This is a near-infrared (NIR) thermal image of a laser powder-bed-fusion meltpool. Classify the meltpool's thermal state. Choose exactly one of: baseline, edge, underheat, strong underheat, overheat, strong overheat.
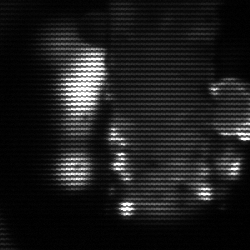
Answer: strong underheat